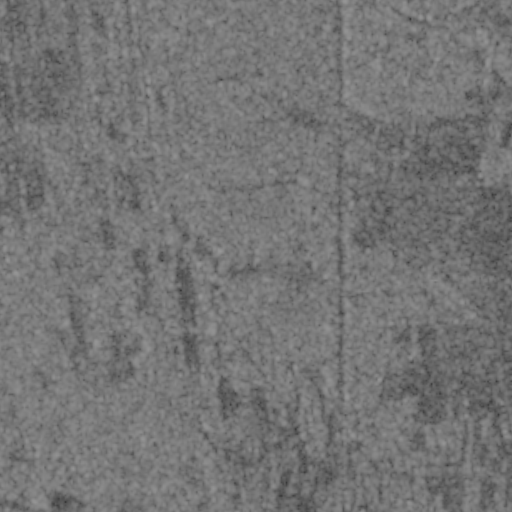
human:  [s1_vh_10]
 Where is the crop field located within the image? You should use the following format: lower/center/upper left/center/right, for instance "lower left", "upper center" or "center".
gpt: The crop field is located in the lower of the image.
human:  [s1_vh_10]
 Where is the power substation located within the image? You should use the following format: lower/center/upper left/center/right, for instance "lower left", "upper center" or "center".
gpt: The power substation is located in the lower center of the image.
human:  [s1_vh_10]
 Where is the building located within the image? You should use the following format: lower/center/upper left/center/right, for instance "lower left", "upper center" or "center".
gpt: There is no building in the image.

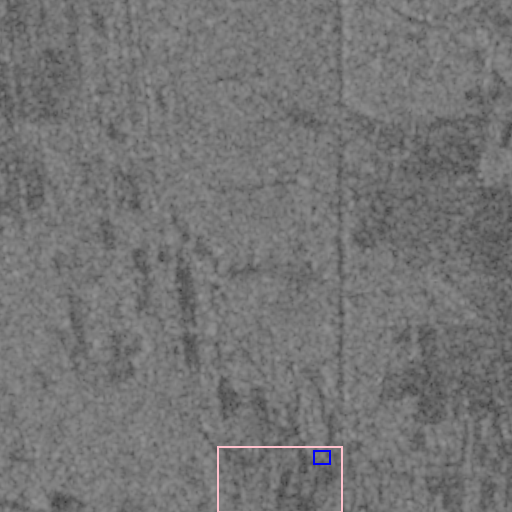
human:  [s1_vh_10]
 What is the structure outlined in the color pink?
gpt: The structure outlined in pink is a crop field.
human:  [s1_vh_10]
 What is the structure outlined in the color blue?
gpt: The structure outlined in blue is a power substation.
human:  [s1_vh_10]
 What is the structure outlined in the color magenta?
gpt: There is no magenta outline.